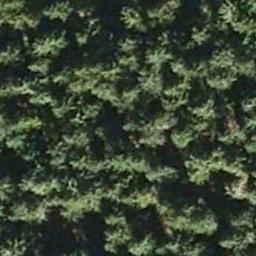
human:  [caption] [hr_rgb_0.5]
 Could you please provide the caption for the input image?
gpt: The forest is full of green trees .

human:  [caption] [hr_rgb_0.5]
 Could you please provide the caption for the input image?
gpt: Many green trees are in a forest and the leaves cast a black shadow .

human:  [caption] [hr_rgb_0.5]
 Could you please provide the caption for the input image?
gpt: The forest has a lot of randomly arranged green trees .

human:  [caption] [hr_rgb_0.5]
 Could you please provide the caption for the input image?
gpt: This is a dense forest .

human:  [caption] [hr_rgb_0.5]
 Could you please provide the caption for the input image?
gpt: A forest with many green trees .